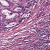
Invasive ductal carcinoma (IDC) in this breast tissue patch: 0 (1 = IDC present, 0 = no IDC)